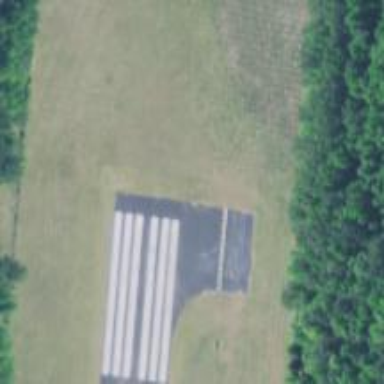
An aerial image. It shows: Image of taxiway at airport.